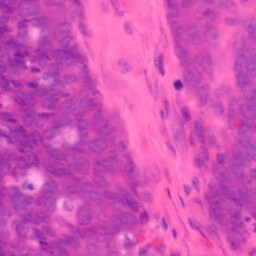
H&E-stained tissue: Colon